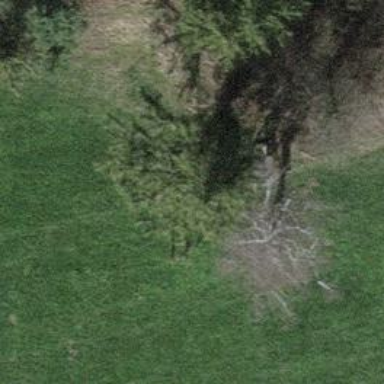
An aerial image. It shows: Shelter that serves as hunting stand.